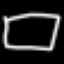
Label: square